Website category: university
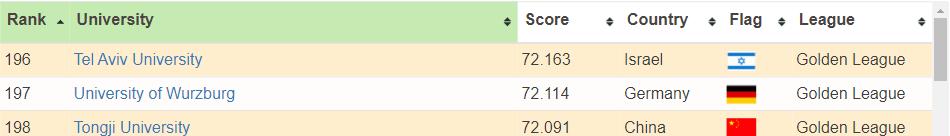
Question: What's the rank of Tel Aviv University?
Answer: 196

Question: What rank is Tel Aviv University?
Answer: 196

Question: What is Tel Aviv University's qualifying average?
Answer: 196

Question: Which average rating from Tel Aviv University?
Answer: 196

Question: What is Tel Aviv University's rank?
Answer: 196

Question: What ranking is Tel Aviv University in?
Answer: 196

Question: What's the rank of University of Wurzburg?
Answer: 197

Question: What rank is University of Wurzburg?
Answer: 197

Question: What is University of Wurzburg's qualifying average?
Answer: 197

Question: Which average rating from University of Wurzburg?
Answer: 197

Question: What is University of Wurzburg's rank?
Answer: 197

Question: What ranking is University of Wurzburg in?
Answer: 197

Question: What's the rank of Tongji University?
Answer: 198

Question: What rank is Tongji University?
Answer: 198

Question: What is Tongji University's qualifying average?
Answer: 198

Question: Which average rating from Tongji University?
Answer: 198

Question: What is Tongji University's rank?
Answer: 198

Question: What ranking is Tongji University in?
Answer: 198

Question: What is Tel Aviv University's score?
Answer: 72.163

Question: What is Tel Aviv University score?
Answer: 72.163

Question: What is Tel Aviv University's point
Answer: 72.163

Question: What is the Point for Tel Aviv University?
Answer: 72.163

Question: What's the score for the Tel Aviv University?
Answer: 72.163

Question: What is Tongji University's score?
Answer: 72.091

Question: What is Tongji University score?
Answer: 72.091

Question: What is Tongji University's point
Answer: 72.091

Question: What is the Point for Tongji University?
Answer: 72.091

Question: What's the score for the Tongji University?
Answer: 72.091

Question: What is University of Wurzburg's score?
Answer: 72.114

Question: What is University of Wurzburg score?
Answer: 72.114

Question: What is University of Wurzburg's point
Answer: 72.114

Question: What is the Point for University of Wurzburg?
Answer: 72.114

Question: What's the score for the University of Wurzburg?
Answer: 72.114

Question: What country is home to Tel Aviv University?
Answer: Israel

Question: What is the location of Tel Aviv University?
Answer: Israel

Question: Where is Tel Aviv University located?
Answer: Israel

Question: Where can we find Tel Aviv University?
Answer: Israel

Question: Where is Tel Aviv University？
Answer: Israel

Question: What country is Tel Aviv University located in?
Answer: Israel

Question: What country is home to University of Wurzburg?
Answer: Germany

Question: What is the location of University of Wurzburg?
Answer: Germany

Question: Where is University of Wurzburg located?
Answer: Germany

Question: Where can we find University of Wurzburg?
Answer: Germany

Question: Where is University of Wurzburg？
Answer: Germany

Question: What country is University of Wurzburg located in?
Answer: Germany

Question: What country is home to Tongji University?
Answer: China

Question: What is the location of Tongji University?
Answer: China

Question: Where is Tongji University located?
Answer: China

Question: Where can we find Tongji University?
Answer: China

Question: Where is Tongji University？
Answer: China

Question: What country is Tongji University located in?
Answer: China

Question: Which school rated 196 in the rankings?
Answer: Tel Aviv University

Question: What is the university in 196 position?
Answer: Tel Aviv University

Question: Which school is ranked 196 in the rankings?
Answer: Tel Aviv University

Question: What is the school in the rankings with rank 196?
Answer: Tel Aviv University

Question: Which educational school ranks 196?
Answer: Tel Aviv University

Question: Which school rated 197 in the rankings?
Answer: University of Wurzburg

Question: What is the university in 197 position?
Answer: University of Wurzburg

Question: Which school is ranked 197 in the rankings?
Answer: University of Wurzburg

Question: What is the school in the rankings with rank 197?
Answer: University of Wurzburg

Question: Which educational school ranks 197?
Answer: University of Wurzburg

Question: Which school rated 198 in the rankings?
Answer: Tongji University

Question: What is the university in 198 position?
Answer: Tongji University

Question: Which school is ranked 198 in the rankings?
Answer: Tongji University